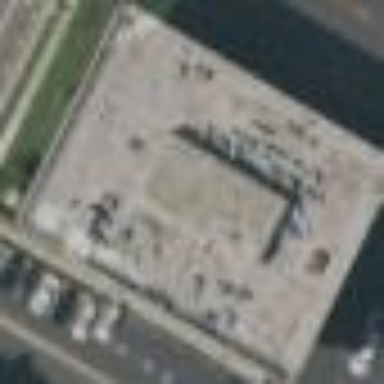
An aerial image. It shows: Clinic building offering healthcare services.